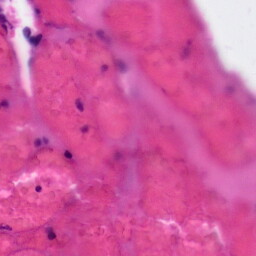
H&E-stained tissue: Colon